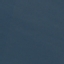
Label: SeaLake